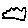
Label: cloud